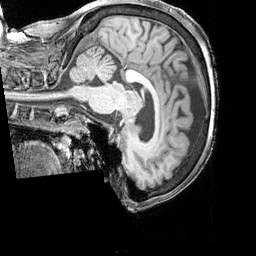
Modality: T1w
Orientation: sagittal
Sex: female
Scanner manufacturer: siemens
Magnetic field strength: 3 T
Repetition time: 2.3 s
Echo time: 0.00226 s